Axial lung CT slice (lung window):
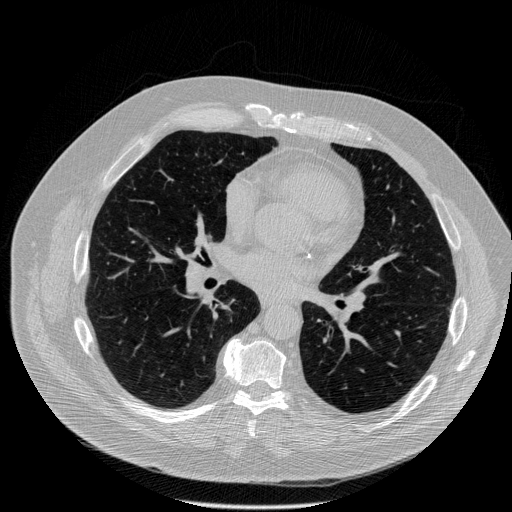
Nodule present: no